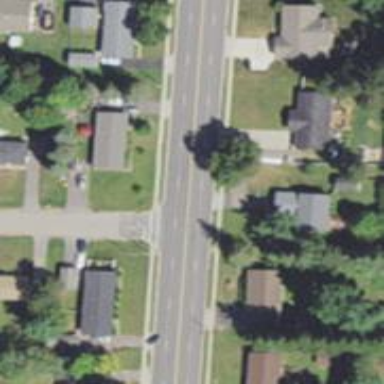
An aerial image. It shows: Road with stop sign.